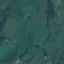
Label: Pasture